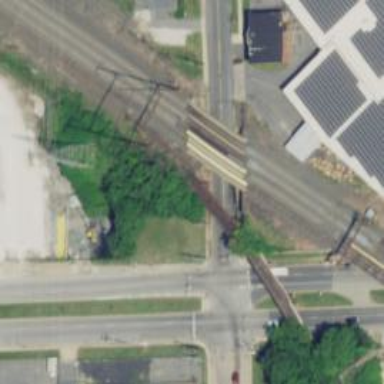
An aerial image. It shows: Bridge over railway with electrified contact lines.